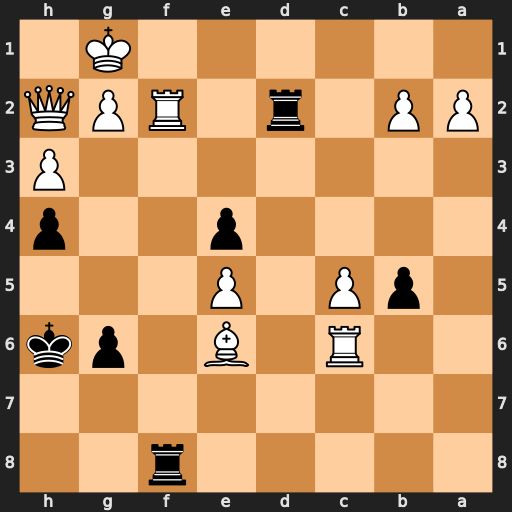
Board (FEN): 5r2/8/2R1B1pk/1pP1P3/4p2p/7P/PP1r1RPQ/6K1
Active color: b
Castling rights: -
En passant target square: -
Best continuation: Rd1+ Rf1 Rfxf1#